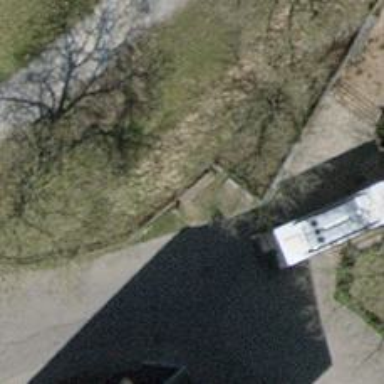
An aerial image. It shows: Brown bench in the vicinity.